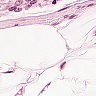
Metastatic tissue present: no